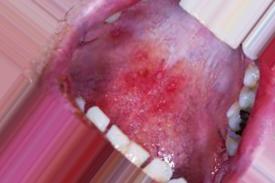
Condition: Mouth Ulcer